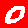
Digit: 0